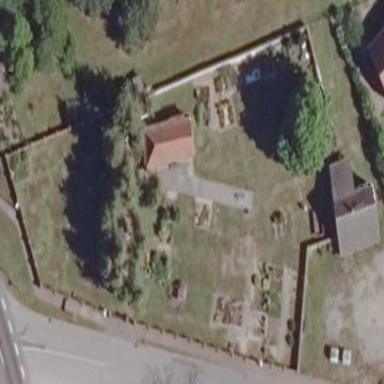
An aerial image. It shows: Cemetery.